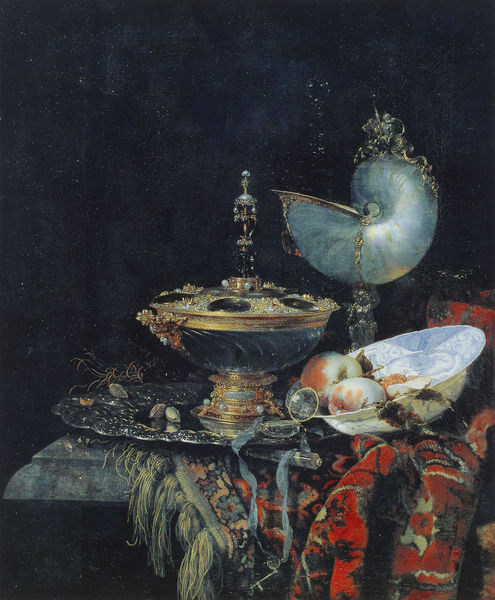
Titel: Stilleben mit Holbeinschale, Pokal, Nautiluspokal und Porzellanschüssel mit Früchten
Künstler: Willem Kalf
Institution: Kopenhagen, Statens Museum for Kunst
Schlagwörter: blau, gemälde, wasser, glas, tisch, obst, rot, tuch, teppich, band, schale, schüssel, silber, tablett, teller, horn, fransen, gold, decke, perle, früchte, statue, stilleben, stillleben, apfel, äpfel, blue, fringe, hat, ornate, red, white, black, carpet, dark, grey, painting, symbolism, table, tea, yellow, verzierung, tepich, blanket, mirror, rug, pot, vase, platte, deckel, gefäß, dose, brille, wei0, obstschale, flower, silver, apple, fruit, stone, pfirsich, water, sun, metal, ribbon, muschel, terrine, light, pokal, schnecke, bänder, glasses, perlmut, glass, nüsse, peach, still life, unterwasser, luftblasen, crystal, ornaments, cloth, pearl, pearls, paint, eat, conch, shell, china, dish, ornamental, plate, still, seepflanzen, monocle, bowl, seetang, key, fruits, verzieung, chalice, platter, tray, nut, jewel, apples, string, pear, quaten, tablet, messy, peaches, details, jewels, carpte, lid, luxury, tassels, lens, spill, nuts, silverware, schneckenhaus mit obstschale, nataluss, nautiluss, ash tray, tiefsee, bowel, appples, frusit, stilllebenj, stiehlleben